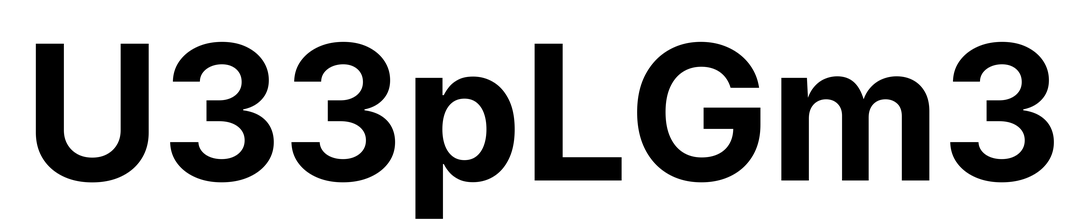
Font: Inter_Bold